Question: So I'm doing a bit of 'House Keepying' on my script and I've found one area than can be reduced/tidied.
Take this GUI I've created:

Both menu bar 'add_click' events to Restart HostnameA and HostnameB call seperate functions even though the code in both of the functions is pratically the same, the only difference is this variable for the hostname (see below).
Code for button events.
'''
$Restart_current_machine.Add_Click(
{
restart_current_machines
})
$Restart_target_machine.Add_Click(
{
restart_target_machines
})
# Function Blocks
function restart_target_machines
{
restart-computer -computer $combobox1.text -force
}
function restart_current_machines
{
restart-computer -computer $combobox2.text -force
}
'''
My question is this:
is there a way I can use 'Param()' (or something like that) to get rid of 'function restart_current_machines'thereby only having one function to restart either of the machines?
Something like?
'''
$Restart_current_machine.Add_Click(
{
param($input = combobox1.text)
$input | restart_current_machines
})
$Restart_target_machine.Add_Click(
{
param($input = combobox2.text)
$input | restart_current_machines
})
# Only needing one function
function restart_target_machines
{
restart-computer -computer $input -force
}
'''
I know that is in all probability wrong, but just to give you a better idea of what I'm trying to do.
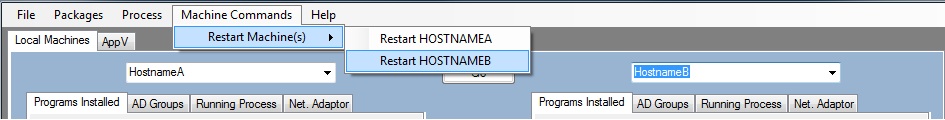
Answer: Create a generic function that defines a ComputerName parameter and pass that parameter to the underlying cmdlet:
'''
function restart-machine ([string[]]$ComputerName)
{
Restart-Computer -ComputerName $ComputerName -Force
}
'''
The 'Rastart-Compter' cmdlet ComputerName parameter accepts a collection of names so the parameter is defained as a string array.
Now, from anywhere in your code just call restart-machine and pass the computer names to restart to the ComputerName parameter. To restart multiple machines, delimit each name with a comma (i.e restart-machine -computerName $combobox1.text,$combobox2.text)
'''
$Restart_target_machine.Add_Click(
{
restart-machine -computerName $combobox1.text
})
'''